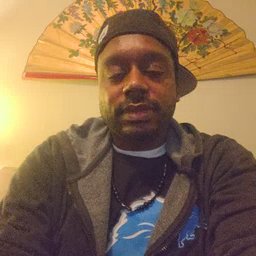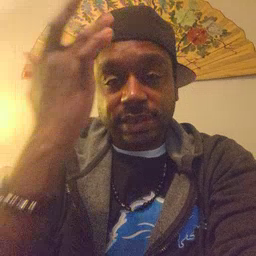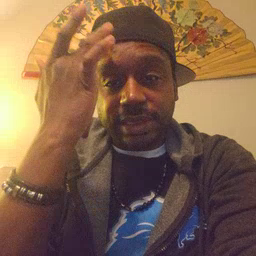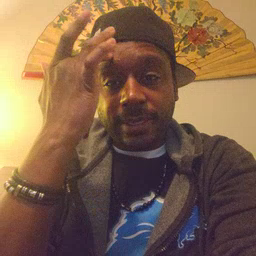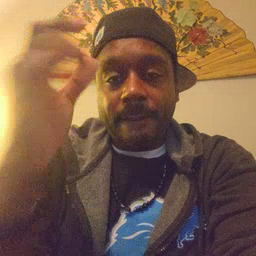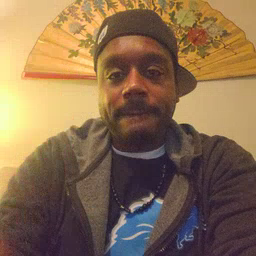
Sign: sick